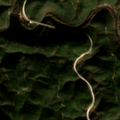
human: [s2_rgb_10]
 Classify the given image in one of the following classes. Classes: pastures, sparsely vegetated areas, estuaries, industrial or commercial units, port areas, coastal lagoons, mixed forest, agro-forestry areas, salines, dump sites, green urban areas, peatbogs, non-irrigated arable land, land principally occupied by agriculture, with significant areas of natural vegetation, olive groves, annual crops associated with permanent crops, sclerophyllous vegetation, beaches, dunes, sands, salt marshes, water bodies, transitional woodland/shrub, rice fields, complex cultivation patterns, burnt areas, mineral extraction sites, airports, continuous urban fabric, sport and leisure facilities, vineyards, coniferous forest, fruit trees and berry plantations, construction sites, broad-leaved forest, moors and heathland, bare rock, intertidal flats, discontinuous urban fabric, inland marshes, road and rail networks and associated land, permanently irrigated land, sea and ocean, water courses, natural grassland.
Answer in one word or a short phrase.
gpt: moors and heathland, transitional woodland/shrub